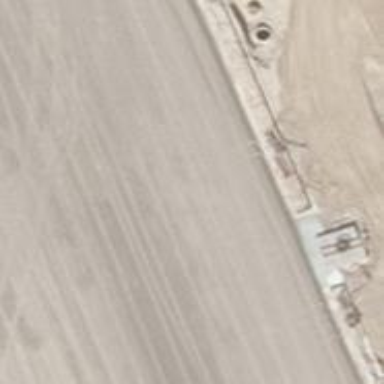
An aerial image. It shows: Parking position at the airport with concrete surface.